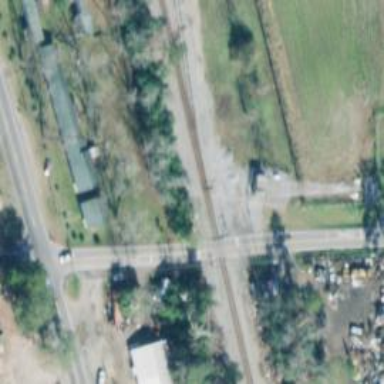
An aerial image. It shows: Level crossing with lights at the railway.